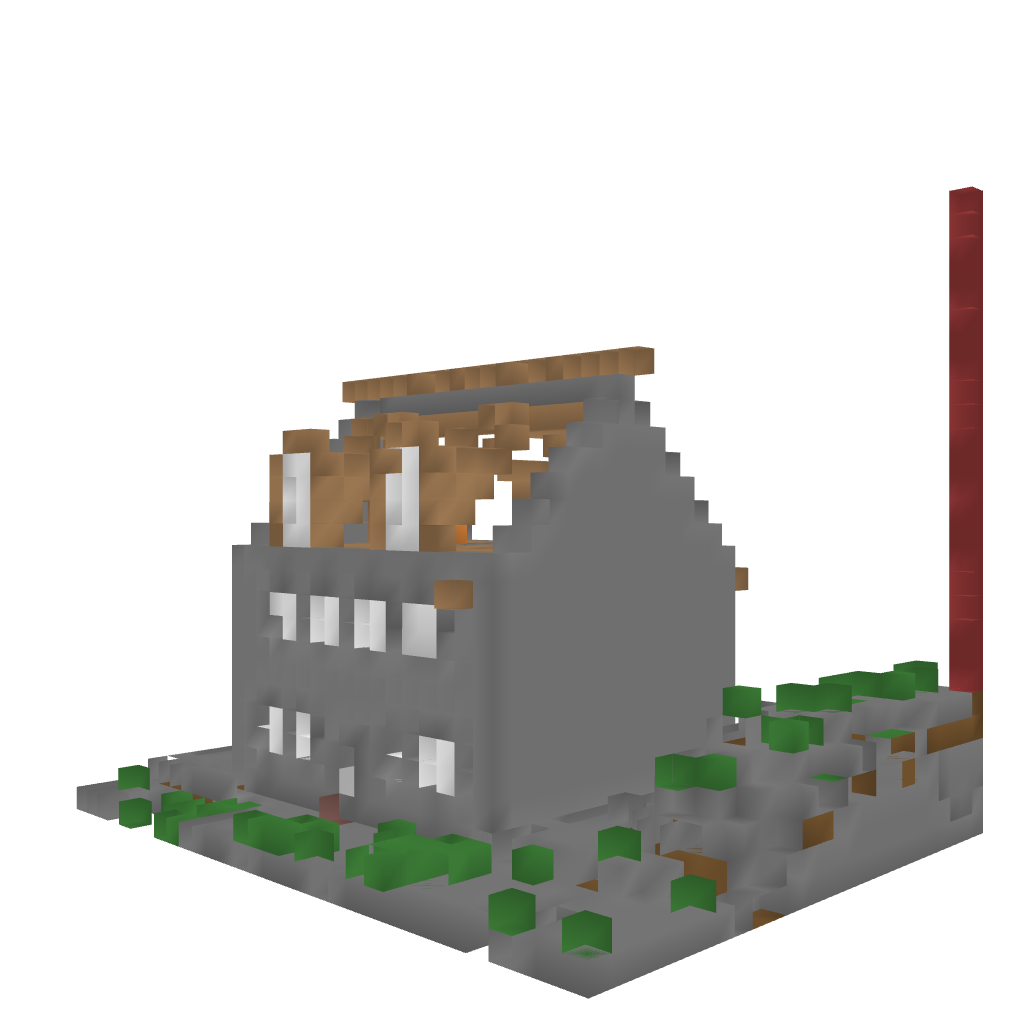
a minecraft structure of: Red Brick House bad low quality